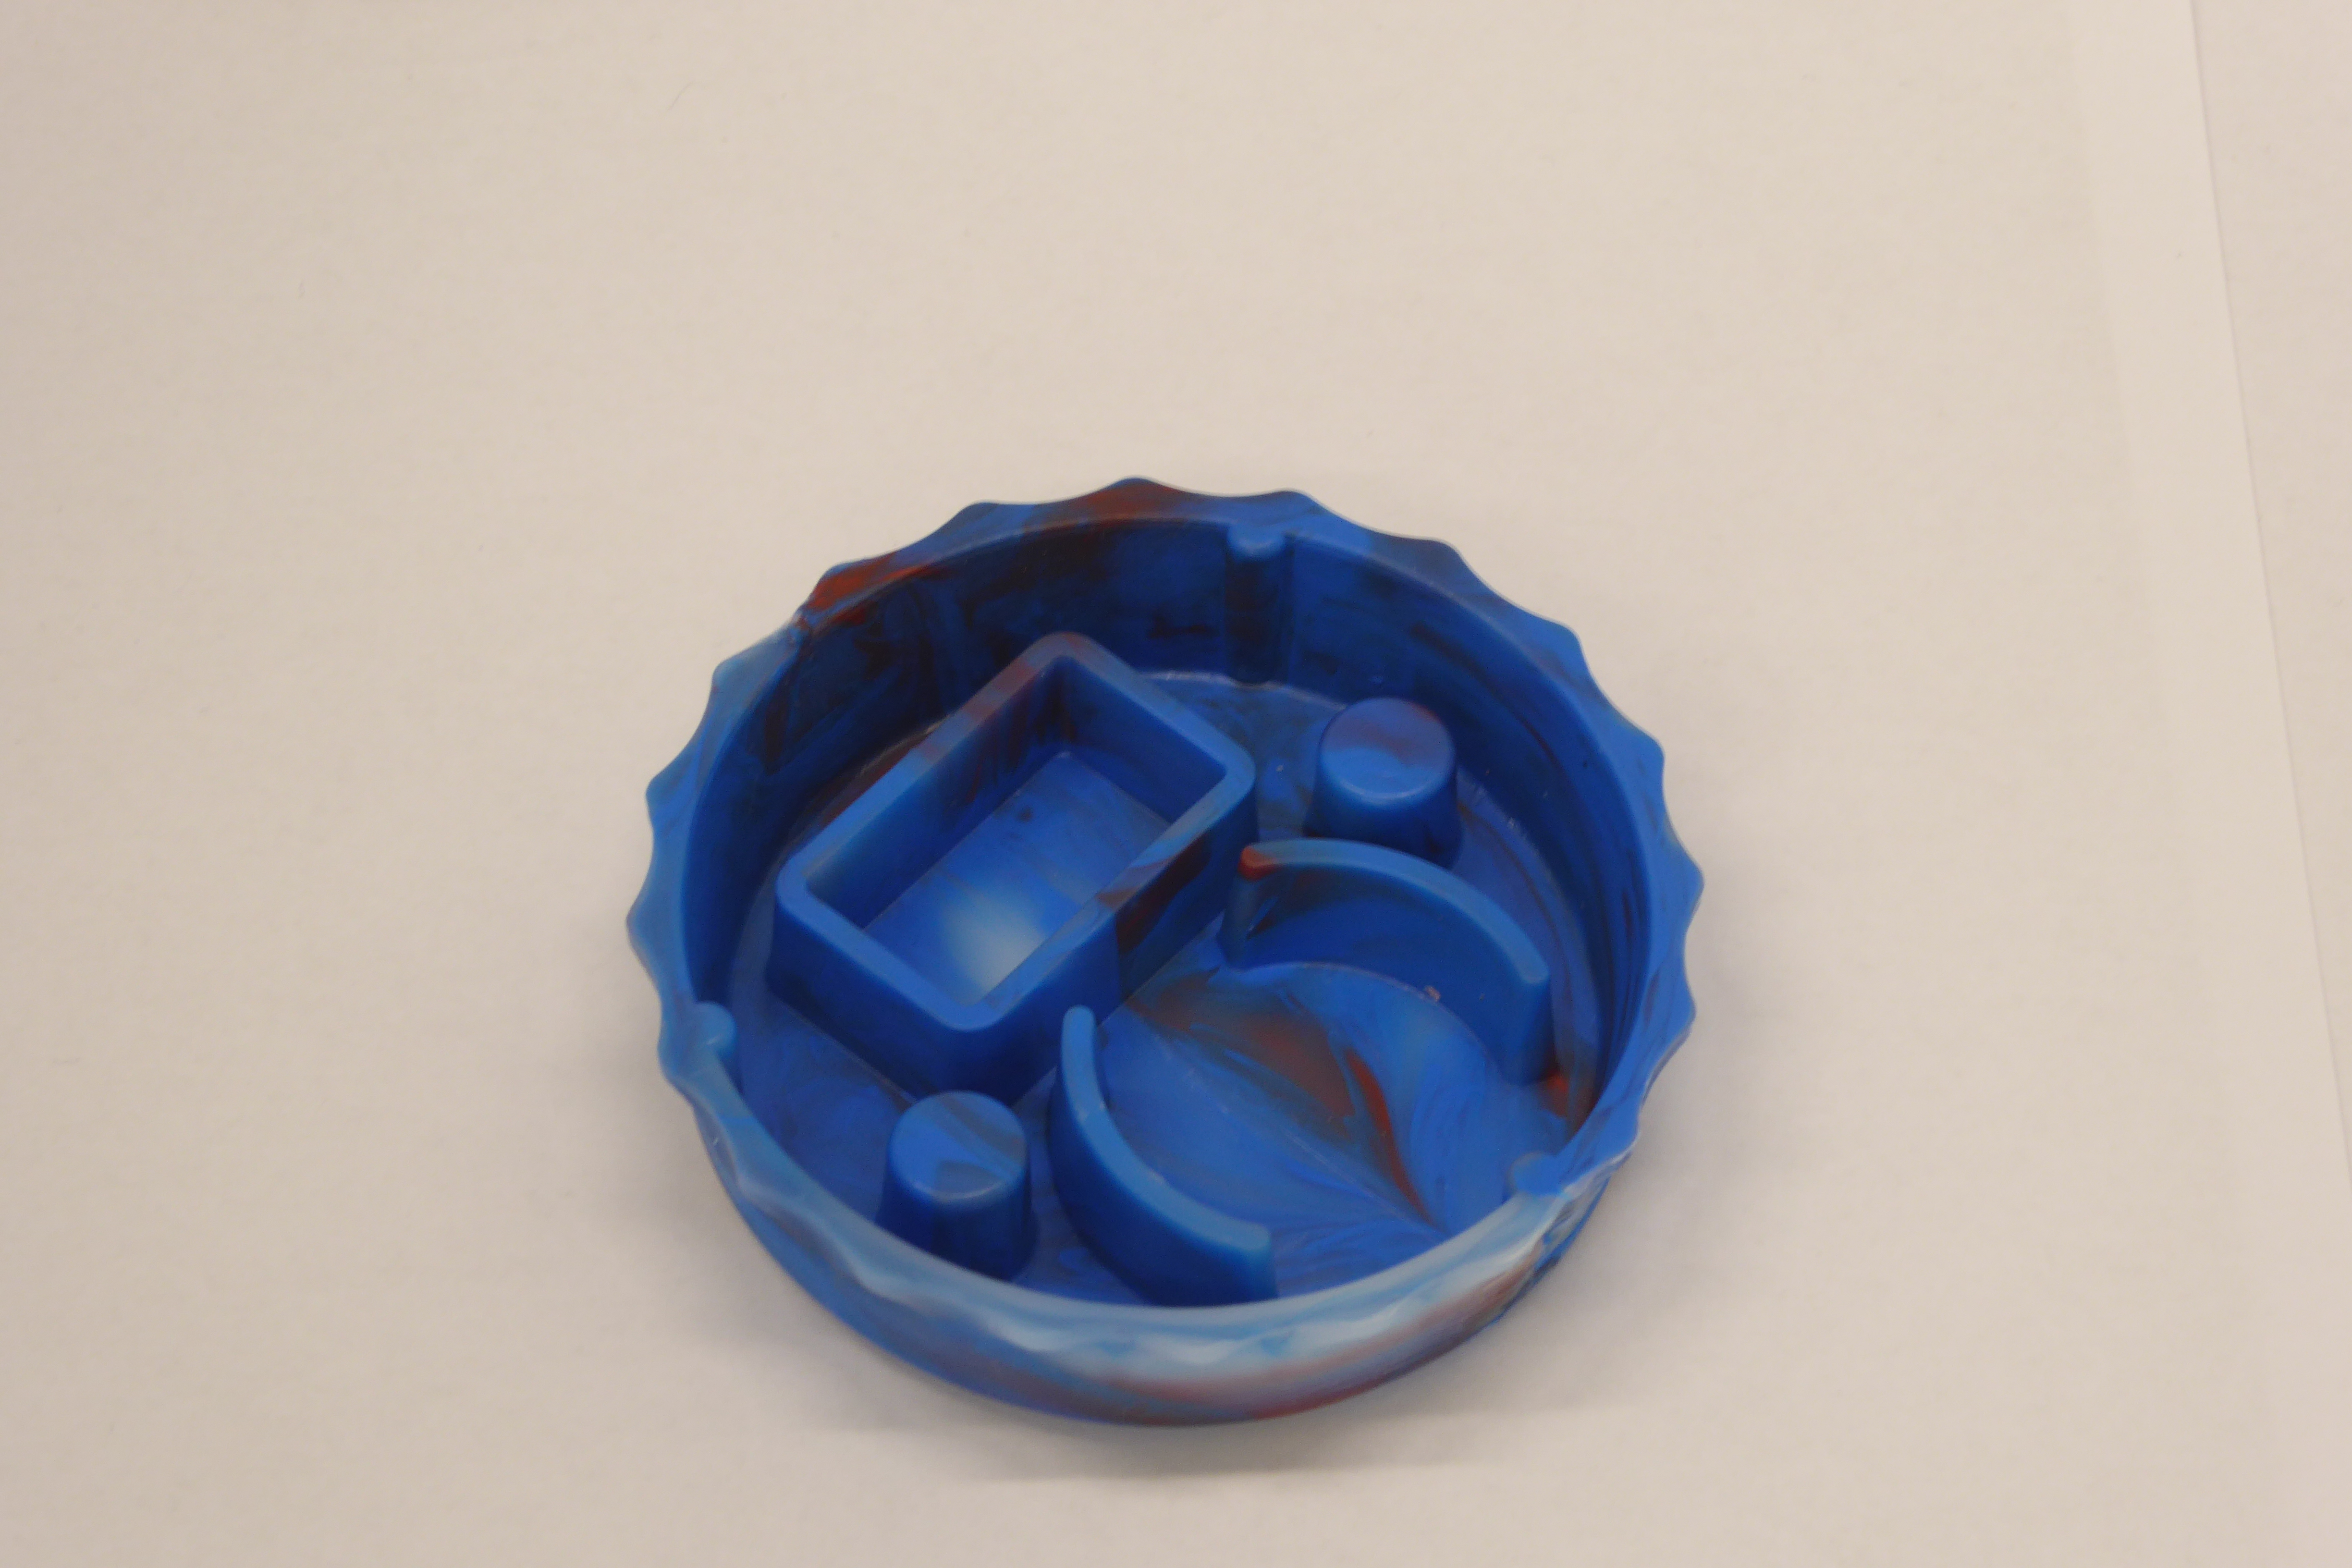
Label: Bottle Opener - Inlay